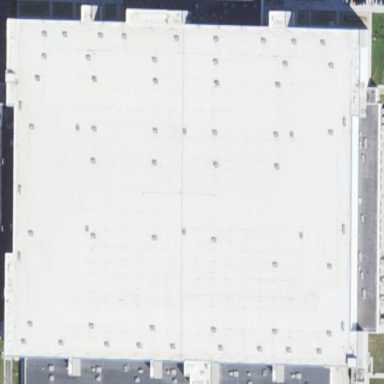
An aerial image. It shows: Warehouse building used as post depot.